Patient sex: M
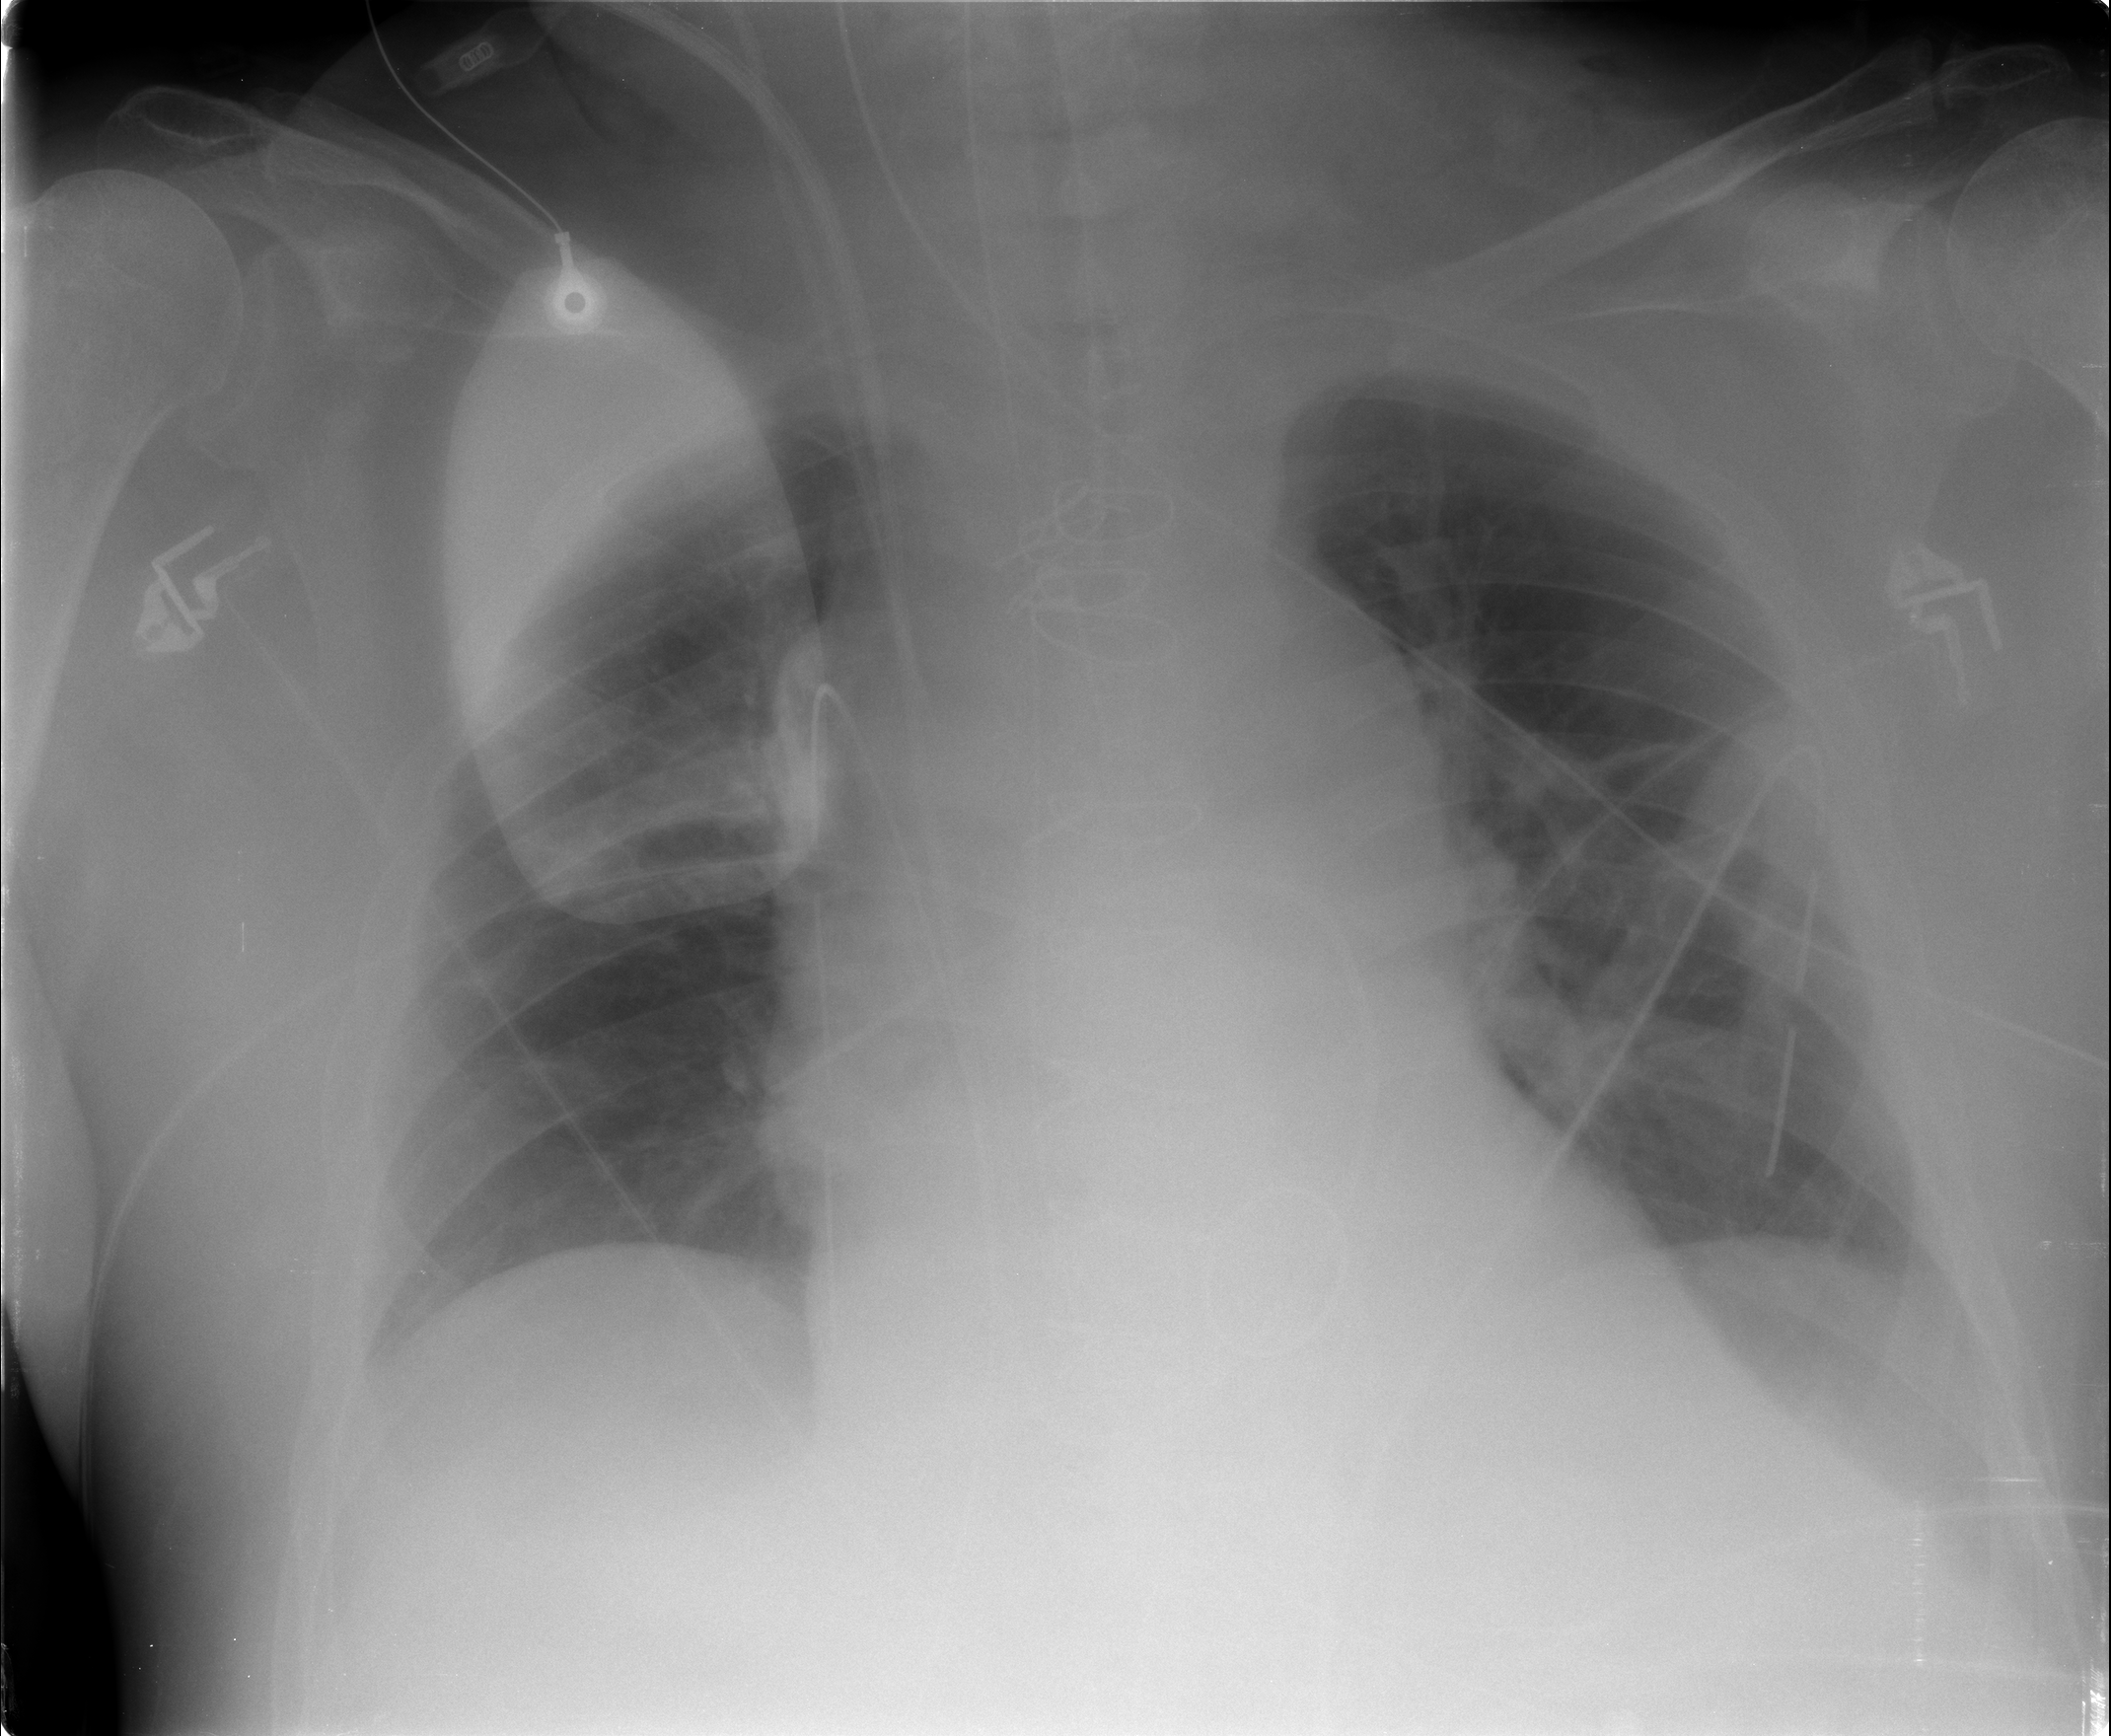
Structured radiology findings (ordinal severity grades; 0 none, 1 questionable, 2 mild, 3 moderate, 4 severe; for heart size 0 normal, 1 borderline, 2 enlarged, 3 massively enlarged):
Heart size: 1
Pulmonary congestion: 0
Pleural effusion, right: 0
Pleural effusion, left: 0
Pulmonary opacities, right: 0
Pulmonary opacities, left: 2
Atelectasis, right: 0
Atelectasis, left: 2